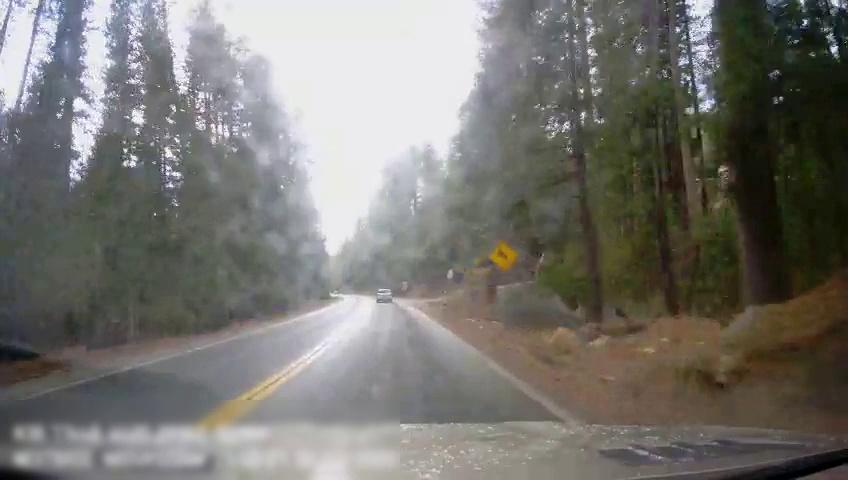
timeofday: Day
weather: Sunny
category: Drivable Space
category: Vehicles | SUV
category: Lanes | Current Lane
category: Lanes | Current Lane
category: Lanes | Opposite Lane
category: Lanes | Opposite Lane
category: Traffic | Signs
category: Traffic | Signs